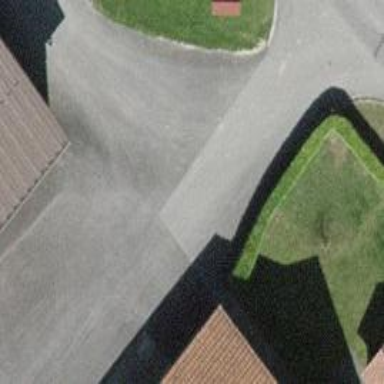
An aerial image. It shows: Driveway.